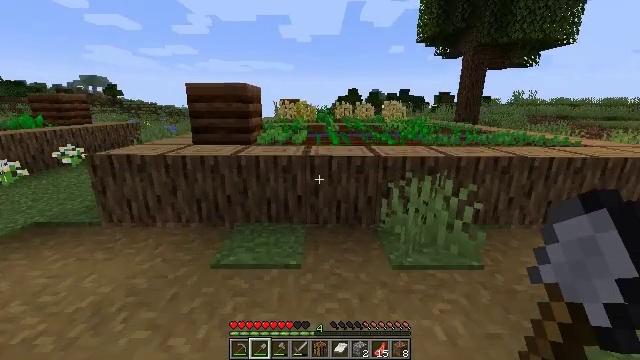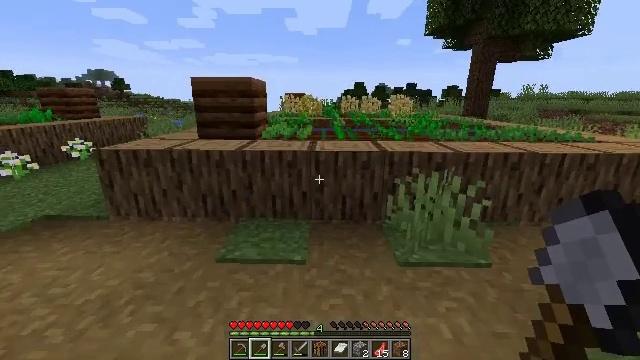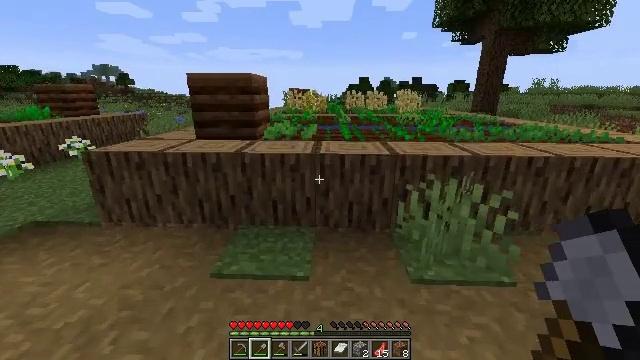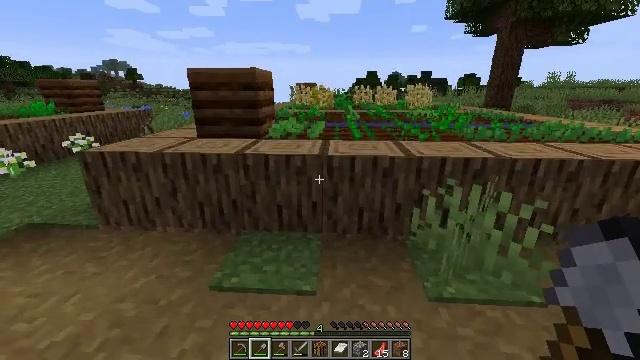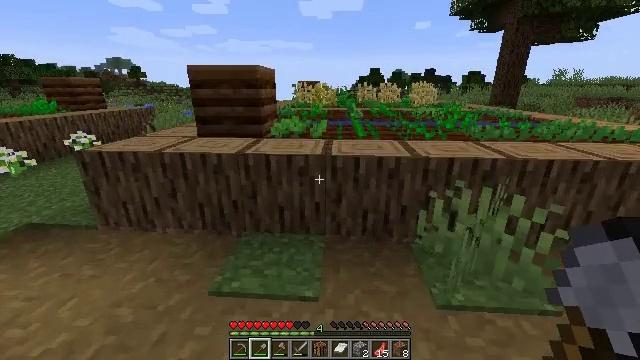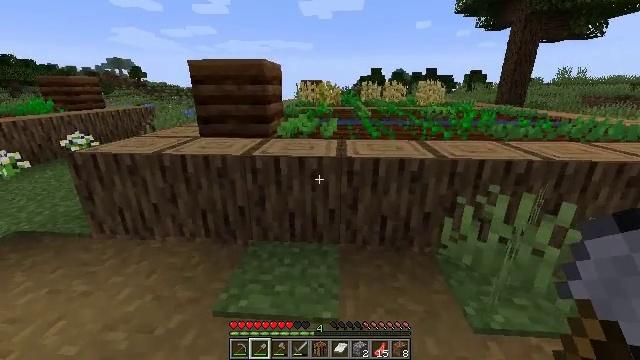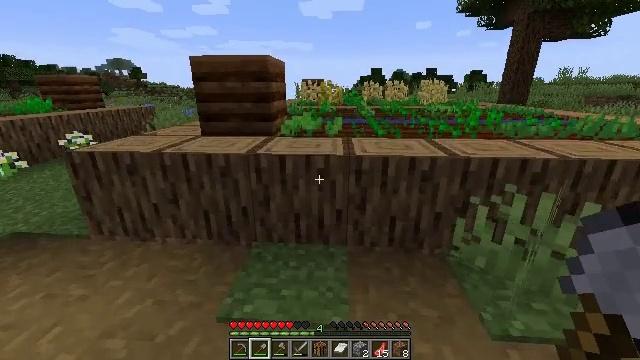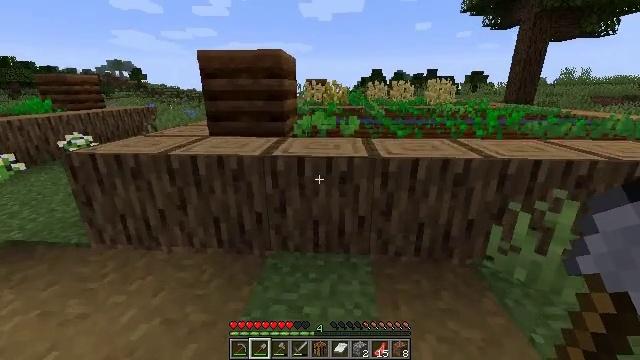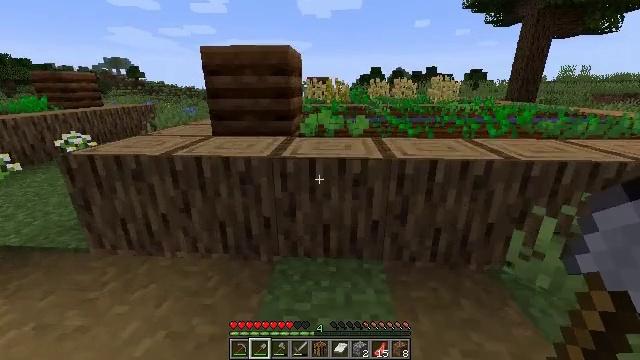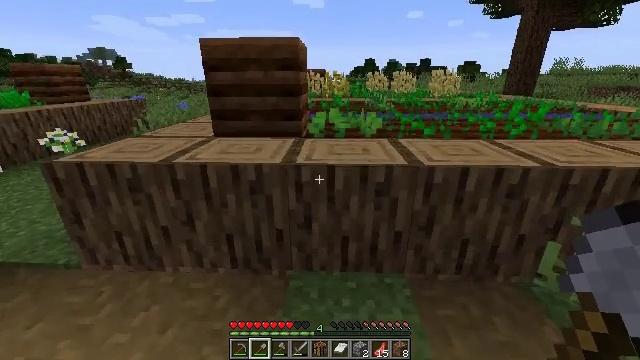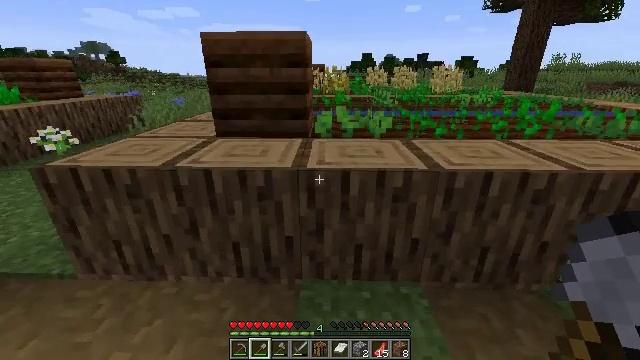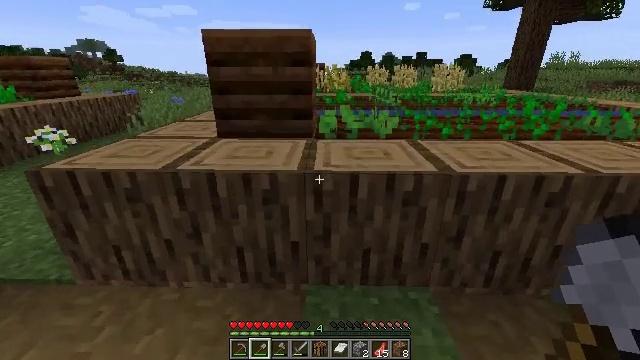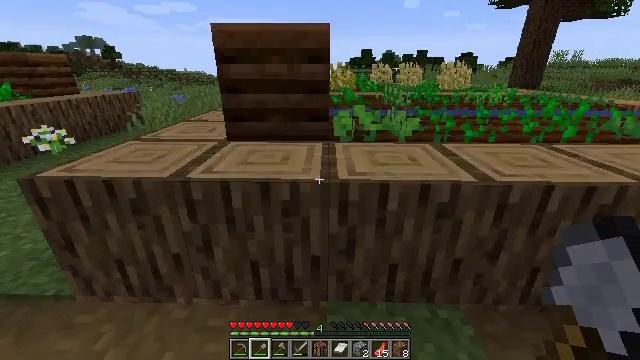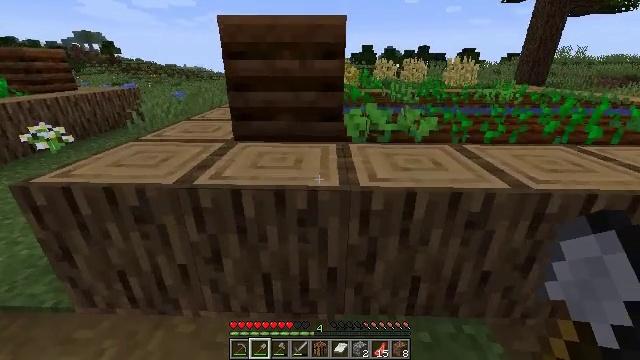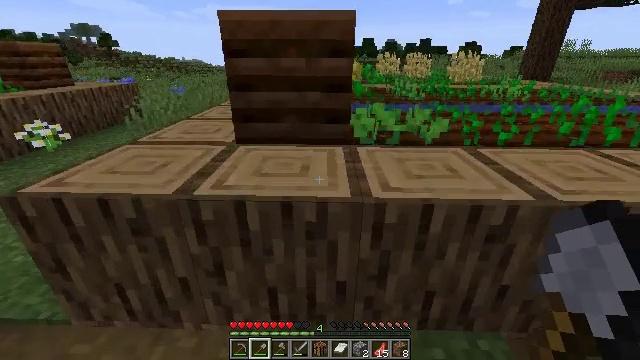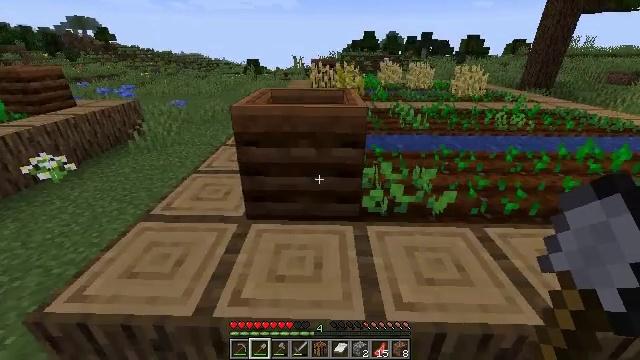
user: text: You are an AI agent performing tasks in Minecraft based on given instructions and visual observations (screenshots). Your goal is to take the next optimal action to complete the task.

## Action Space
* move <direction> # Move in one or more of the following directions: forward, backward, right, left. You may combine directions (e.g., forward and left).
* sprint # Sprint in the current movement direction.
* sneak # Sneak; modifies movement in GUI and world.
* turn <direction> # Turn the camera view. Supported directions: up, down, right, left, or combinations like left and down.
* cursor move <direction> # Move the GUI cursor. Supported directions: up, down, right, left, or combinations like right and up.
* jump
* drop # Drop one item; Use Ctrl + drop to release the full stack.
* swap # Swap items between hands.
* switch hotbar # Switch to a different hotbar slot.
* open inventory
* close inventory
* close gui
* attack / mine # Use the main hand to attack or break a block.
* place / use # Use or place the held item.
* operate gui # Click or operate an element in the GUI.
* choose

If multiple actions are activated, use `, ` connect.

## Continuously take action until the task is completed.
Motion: motion action
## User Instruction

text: Gather beetroots by breaking the plants.
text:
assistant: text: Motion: move forward, turn left and down
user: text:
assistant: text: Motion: move forward
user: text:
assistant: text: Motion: move forward, turn left and down
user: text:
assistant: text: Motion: move forward and move left
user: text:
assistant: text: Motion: move forward and move left
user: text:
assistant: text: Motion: move forward and move left
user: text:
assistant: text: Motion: move forward and move left
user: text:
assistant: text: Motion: move forward and move left
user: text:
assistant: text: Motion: move forward and move left, turn right and down
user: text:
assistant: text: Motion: move forward and move left
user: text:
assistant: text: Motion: move forward and move left
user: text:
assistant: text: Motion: move forward and move left
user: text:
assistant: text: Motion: move forward
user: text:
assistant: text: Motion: move forward, turn down, jump
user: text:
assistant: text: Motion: move forward, turn down, jump
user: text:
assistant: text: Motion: move forward, turn down, jump
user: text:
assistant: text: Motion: move forward, turn down, jump
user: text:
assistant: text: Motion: move forward, turn down
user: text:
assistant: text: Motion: move forward, turn right and down
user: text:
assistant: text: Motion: move forward, turn right and down
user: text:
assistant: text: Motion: move forward and move right, turn right and down
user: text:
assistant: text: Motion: move right, turn right and down
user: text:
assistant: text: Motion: move right, turn right
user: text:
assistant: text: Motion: move right
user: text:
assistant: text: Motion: move right, turn right
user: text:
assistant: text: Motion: turn right and down
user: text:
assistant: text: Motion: turn right and down
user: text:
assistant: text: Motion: turn down
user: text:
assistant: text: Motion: turn down
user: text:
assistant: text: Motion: turn down, attack / mine